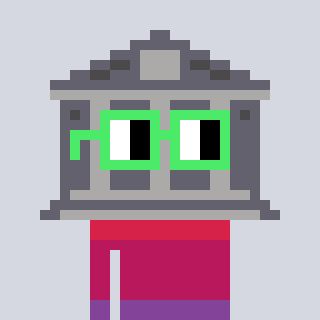
a pixel art character with square light green glasses, a bank-shaped head and a yellow-colored body on a cool background